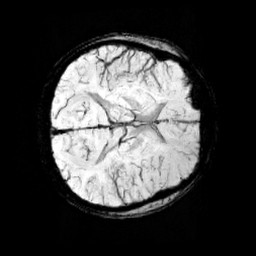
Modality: minIP
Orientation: axial
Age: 12
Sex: male
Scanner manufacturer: siemens
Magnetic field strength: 3 T
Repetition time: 0.027 s
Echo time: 0.02 s